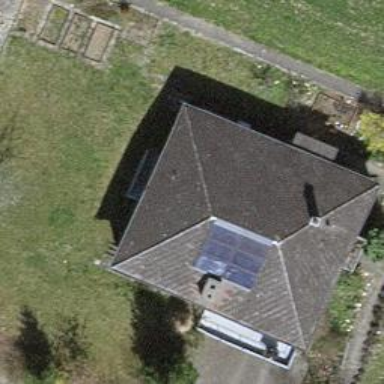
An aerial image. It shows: Solar power generator using photovoltaic method with solar photovoltaic panel types.